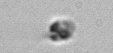
Label: detritus